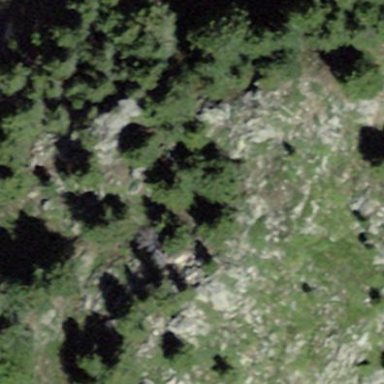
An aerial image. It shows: Forest area.